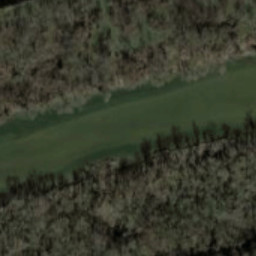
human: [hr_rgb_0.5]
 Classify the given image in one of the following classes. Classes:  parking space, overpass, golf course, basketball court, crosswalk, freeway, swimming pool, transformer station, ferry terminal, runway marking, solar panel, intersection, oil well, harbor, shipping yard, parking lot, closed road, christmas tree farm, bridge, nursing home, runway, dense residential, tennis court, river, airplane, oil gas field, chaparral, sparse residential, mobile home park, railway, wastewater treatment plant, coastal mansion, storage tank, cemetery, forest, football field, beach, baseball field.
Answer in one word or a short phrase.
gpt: river